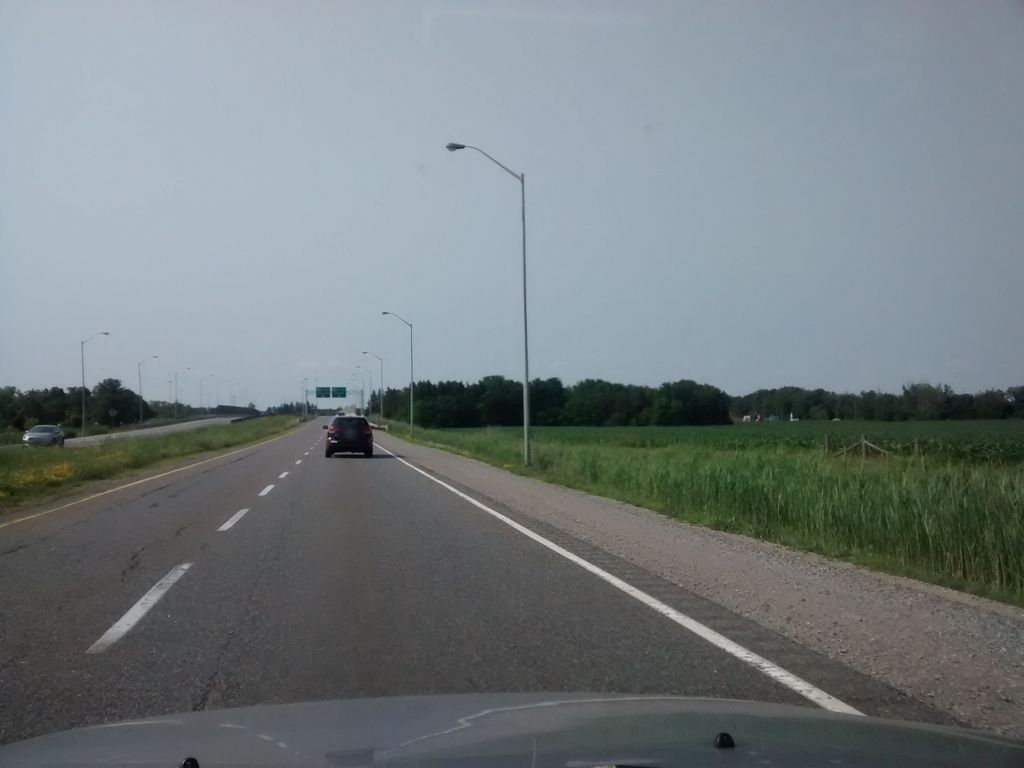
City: hamilton